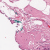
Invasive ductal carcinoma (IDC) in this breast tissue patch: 0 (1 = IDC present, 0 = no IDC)